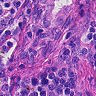
Metastatic tissue present: yes